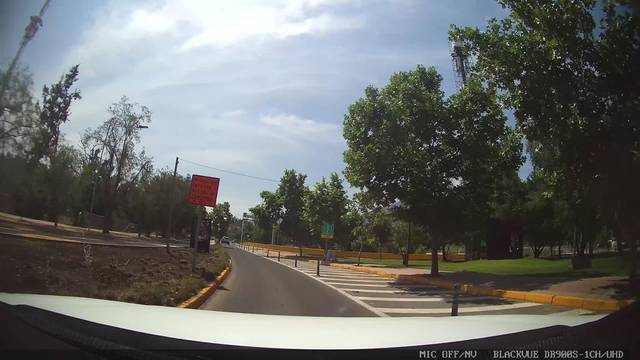
Region: Chile
Coordinates: -33.392, -70.597